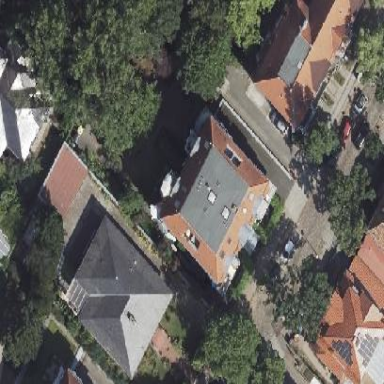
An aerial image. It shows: Unique apartment building with quadruple saltbox roof shape.